Question: I have DIV structure as below (pls check the <URL>. I wanted to change the content of the text box when i click on relative button using Jquery.

for example, if i click button (1), then content of textbox (1) should change. Similarly if i click button (2) then content of textbox (2) should change.
i have written the following code, but it is working for button(2), when i click button(1) it changes content of both textbox.
'''
$(document).on('click', '.b', function(e) {
var a = $(this).closest('.a');
$('.c', a).val("sample text");
});
'''
i can solve this by having different classes for different button / textbox. But i wanted to have the same class structure and solve the problem.
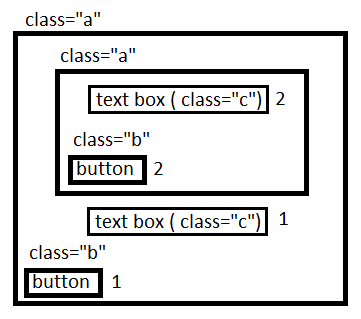
Answer: If your DOM structure is always the same as in your image, this should work.
'''
<div class="a">
<input type="text" class="c">
<input type="button" value="Button" class="b">
<div class="a">
<input type="text" class="c">
<input type="button" value="Button" class="b">
</div>
</div>
'''
'''
$('.b').on('click', function () {
//Find parent .a
var $a = $(this).parent();
//Add in the text
$a.children(".c").val("sample text");
});
'''
<URL>